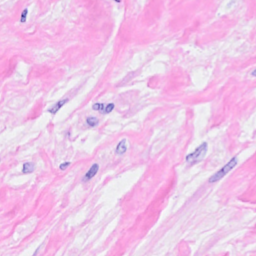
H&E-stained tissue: Breast